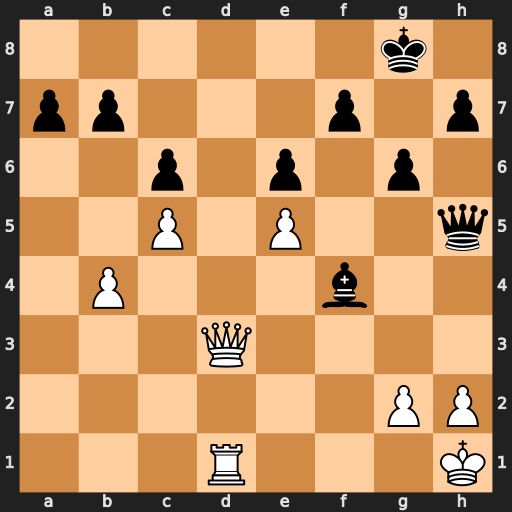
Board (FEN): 6k1/pp3p1p/2p1p1p1/2P1P2q/1P3b2/3Q4/6PP/3R3K
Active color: w
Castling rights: -
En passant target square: -
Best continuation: Qd8+ Kg7 Qf6+ Kh6 Qxf4+